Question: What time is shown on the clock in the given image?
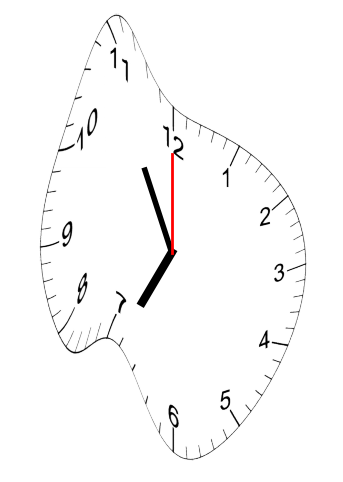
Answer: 06:55:00